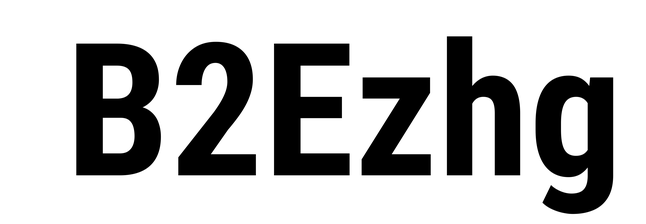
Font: Roboto_Condensed_Bold